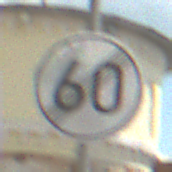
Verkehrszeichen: EndeGeschwindigkeit60
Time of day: Midday
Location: Outdoor (Suburban)
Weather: PartlyCloudy
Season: NotSpecified
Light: Natural